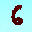
Label: 6